Field crop: maize
Growth stage: 2
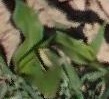
Species: maize